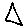
Label: triangle